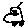
Label: car